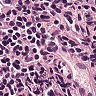
Metastatic tissue present: no